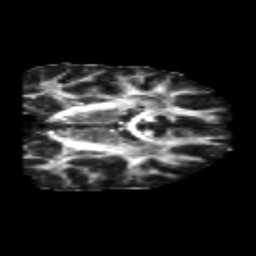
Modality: FA
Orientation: coronal
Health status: healthy
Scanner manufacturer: philips
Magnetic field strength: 3 T
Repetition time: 6.964 s
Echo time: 0.092 s